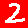
Digit: 2